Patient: sex M, age 71
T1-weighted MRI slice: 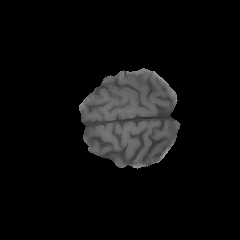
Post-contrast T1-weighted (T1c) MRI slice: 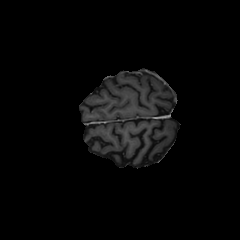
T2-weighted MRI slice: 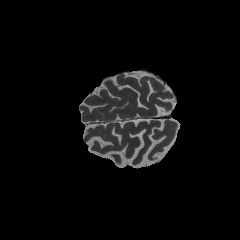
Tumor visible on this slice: no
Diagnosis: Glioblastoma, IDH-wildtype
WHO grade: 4